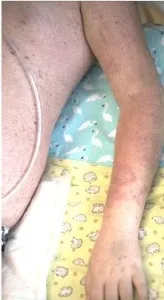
(B) Targetoid lesions on the left arm of the same patient, 7 days after the onset of illness.
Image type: medical_photograph (skin_photograph)